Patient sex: M
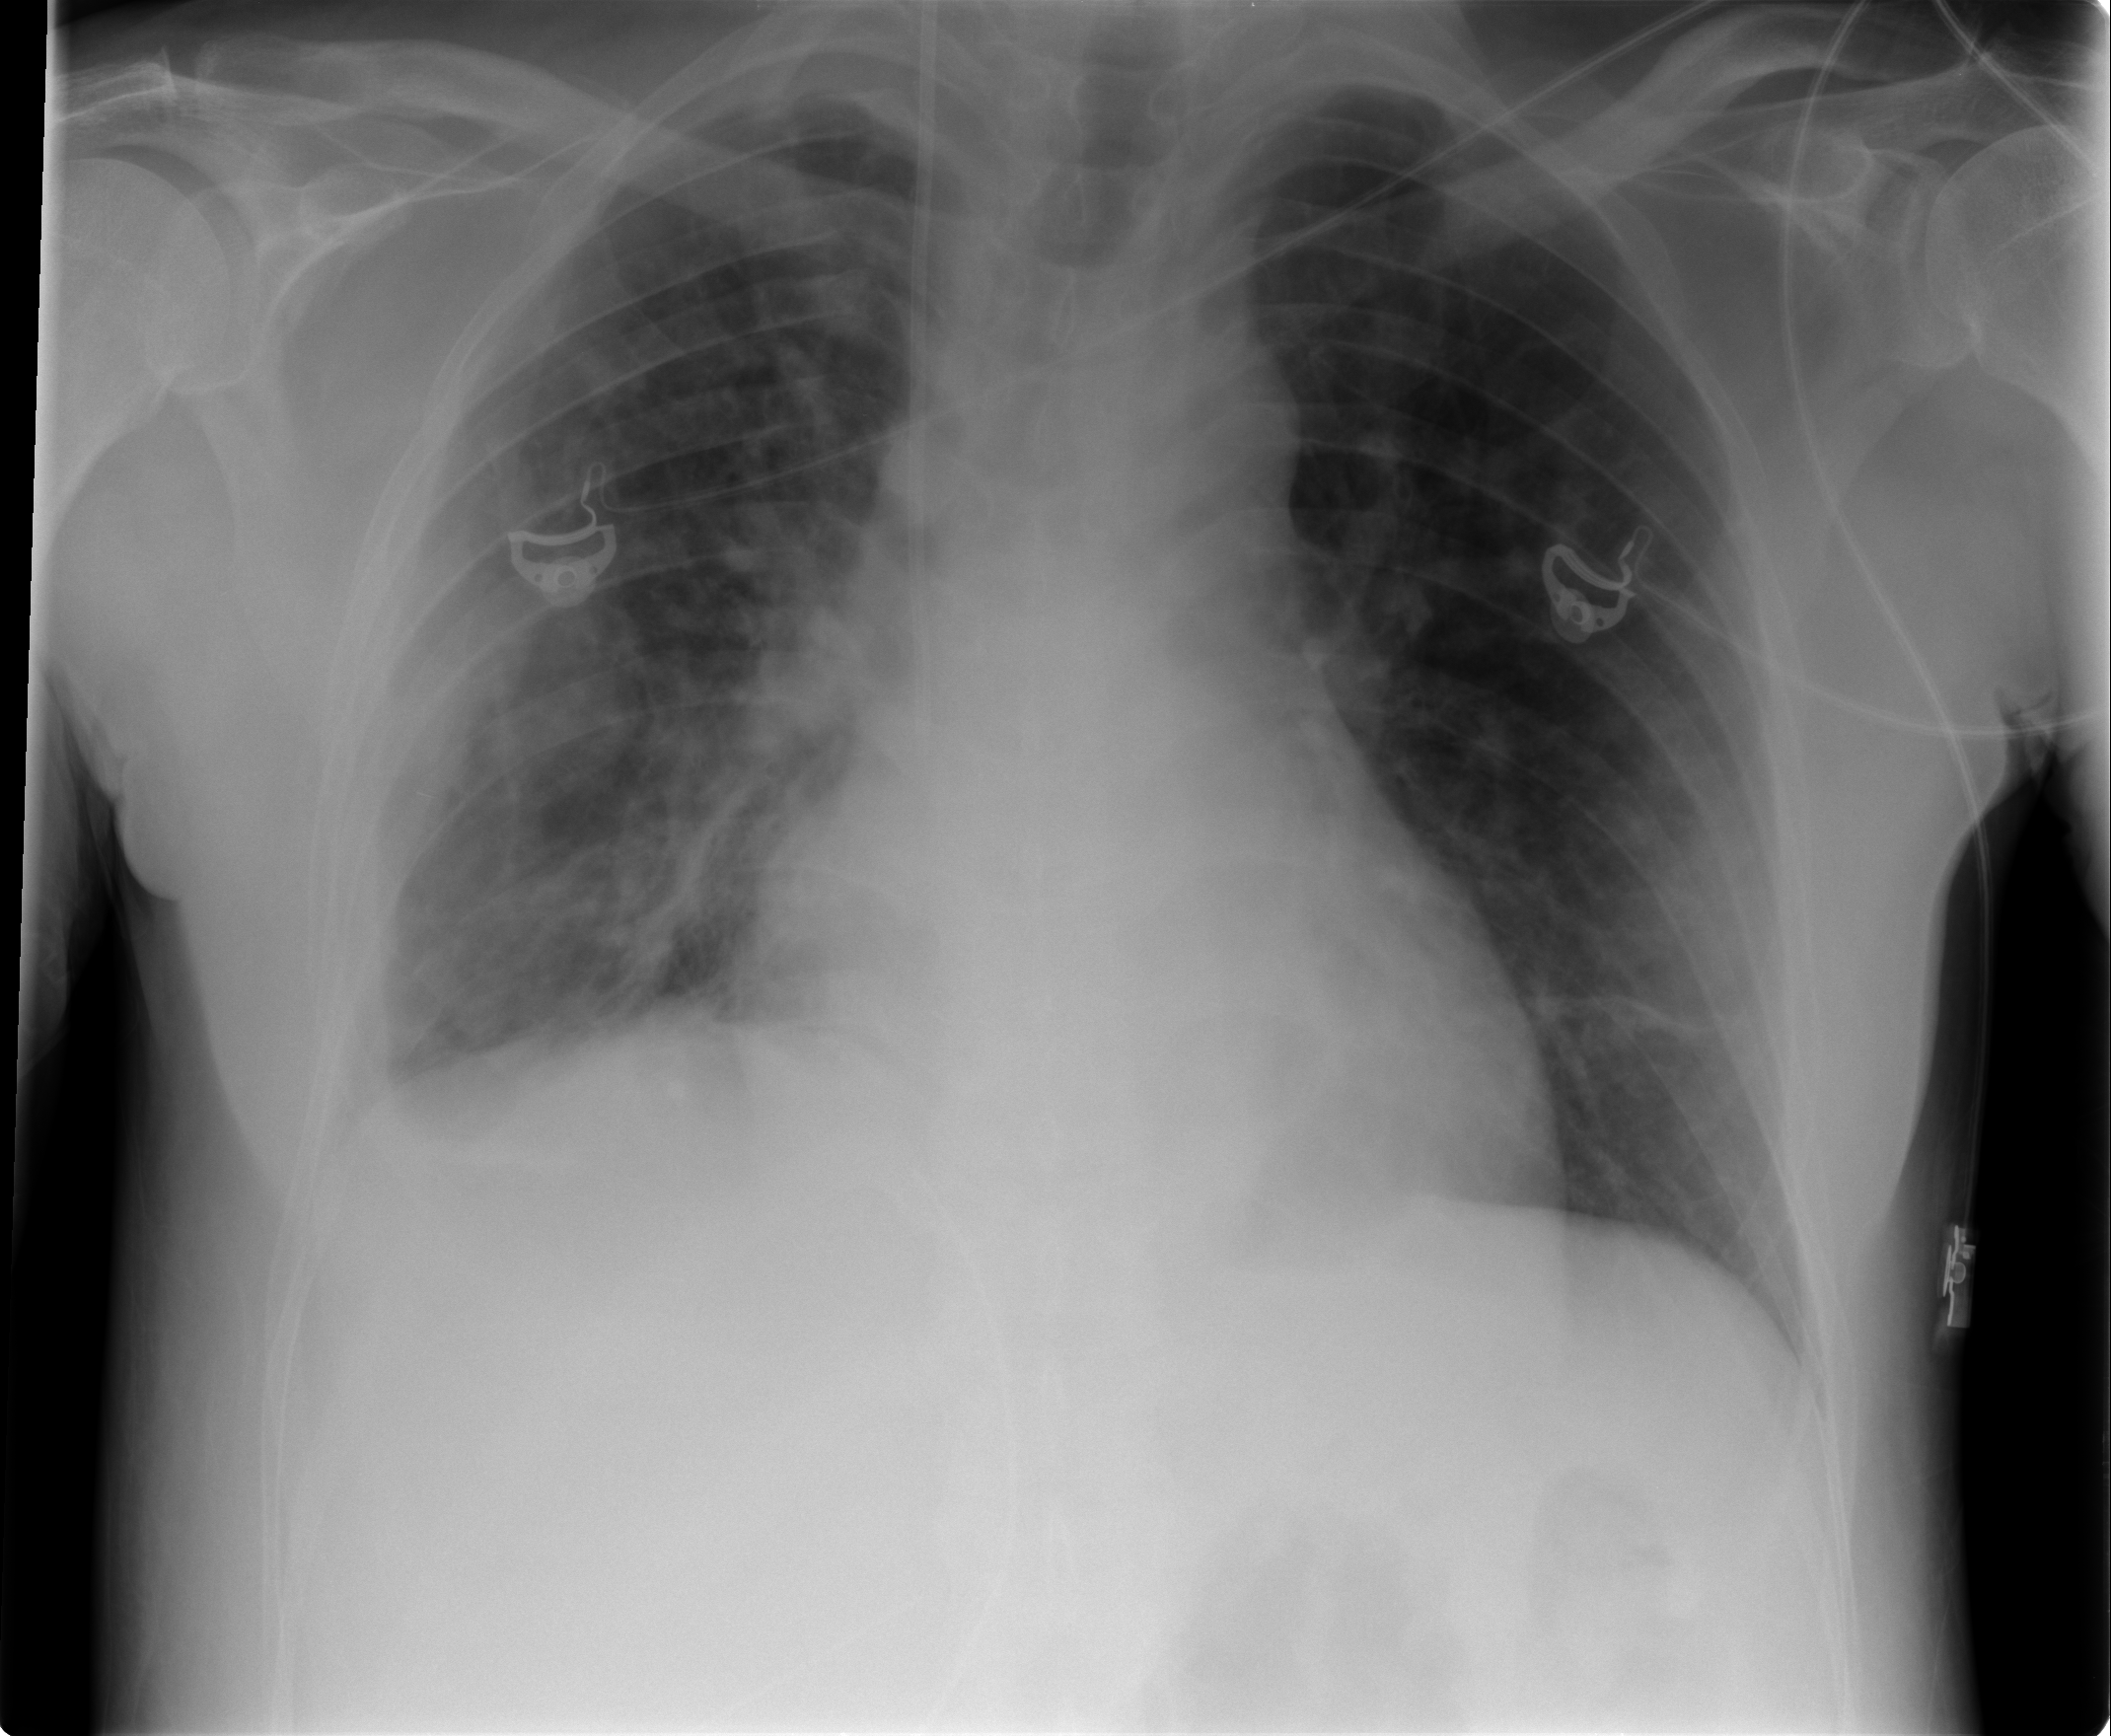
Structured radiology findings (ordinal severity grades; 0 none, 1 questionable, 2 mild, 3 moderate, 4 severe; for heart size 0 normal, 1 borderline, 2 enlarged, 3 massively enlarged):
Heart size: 0
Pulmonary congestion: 0
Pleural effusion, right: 1
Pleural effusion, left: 0
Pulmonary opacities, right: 2
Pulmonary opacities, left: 0
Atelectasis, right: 2
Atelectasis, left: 2